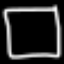
Label: square